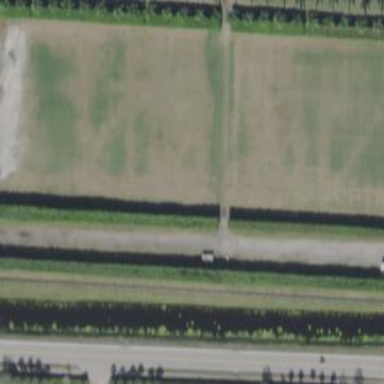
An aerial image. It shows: Grassy equestrian pitch for leisure land activities.